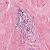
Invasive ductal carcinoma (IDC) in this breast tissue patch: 0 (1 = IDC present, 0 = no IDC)